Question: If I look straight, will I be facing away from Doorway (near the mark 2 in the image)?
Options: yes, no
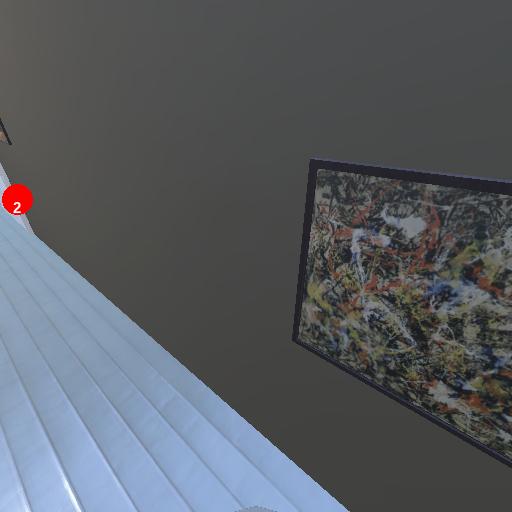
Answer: yes